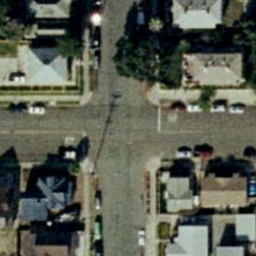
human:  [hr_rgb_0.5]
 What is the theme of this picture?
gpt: intersection

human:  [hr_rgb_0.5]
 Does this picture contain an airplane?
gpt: no

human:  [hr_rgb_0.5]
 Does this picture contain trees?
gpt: yes

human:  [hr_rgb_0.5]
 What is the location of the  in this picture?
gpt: i cannot see it

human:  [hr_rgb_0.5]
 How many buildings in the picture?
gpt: ten